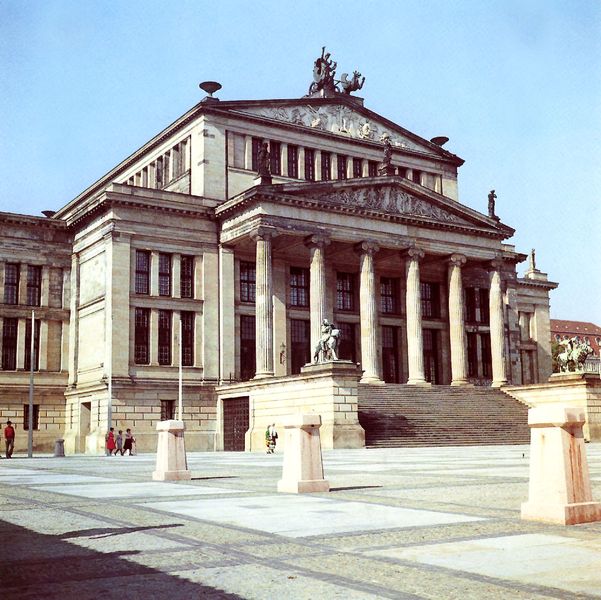
Titel: Schauspielhaus in Berlin
Künstler: Karl Friedrich Schinkel
Standort: Berlin, Schauspielhaus (EU - D)
Schlagwörter: blau, gestein, himmel, menschen, fenster, grau, pfeiler, säule, säulen, dach, gebäude, haus, architektur, sockel, stein, steine, kirche, klassizismus, musik, oper, theater, pferd, pferde, reiter, skulptur, statue, deutschland, fassade, pflaster, giebel, kutsche, platz, opernhaus, wagen, treppe, treppen, seitenansicht, stufen, tor, foto, fotografie, photographie, eingang, berlin, palast, kapitelle, photo, fries, portal, skulpturen, statuen, ionisch, antik, griechisch, greif, tempel, löwe, museum, streitwagen, reliefs, klassik, bau, römisch, schinkel, europa, tympanon, poller, neoklassizismus, kannelur, außenaufnahme, farbfotografie, pariser platz, säulenvorhalle, liederhalle, säulen kannlur